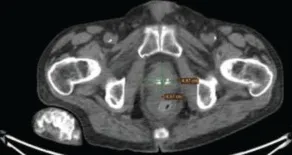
(D) Rectal cancer.
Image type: radiology (ct)